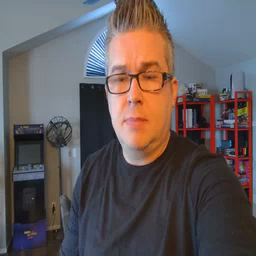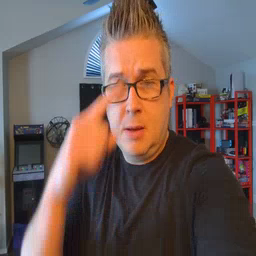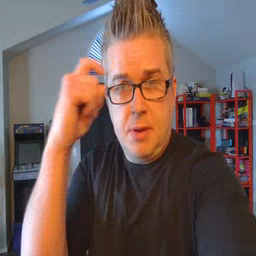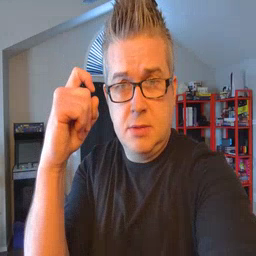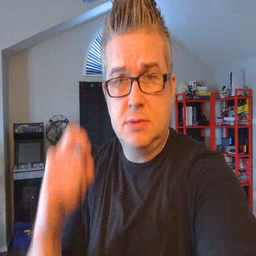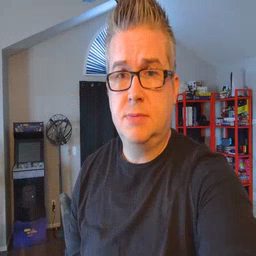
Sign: because